Aerial crown-view tile of a tropical tree (Barro Colorado Island, Panama), acquired 20250317:
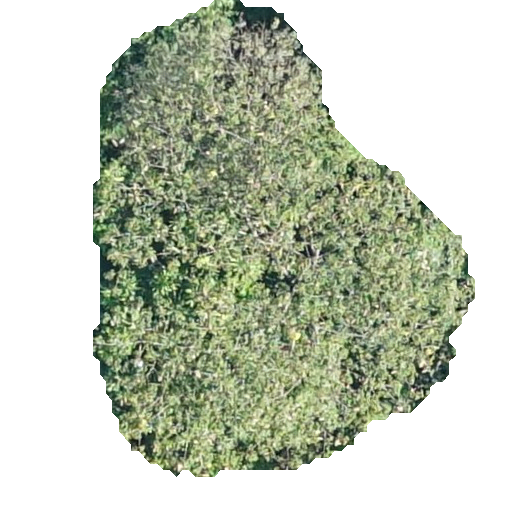
Species: Ochroma pyramidale
GBIF accepted scientific name: Ochroma pyramidale
Crown area: 191.386 m²